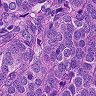
Metastatic tissue present: yes